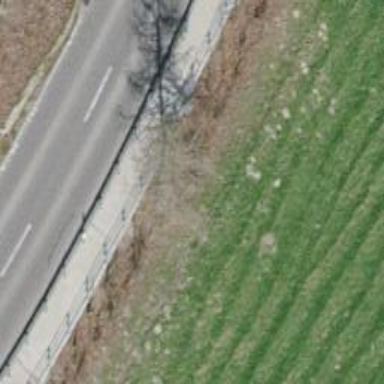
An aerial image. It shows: Retaining wall.